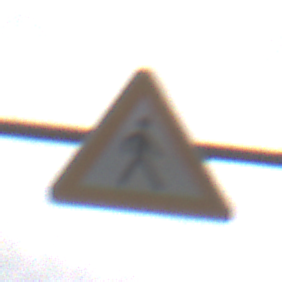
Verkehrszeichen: FussgaengerLinks
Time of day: Midday
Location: Outdoor (Nature)
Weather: PartlyCloudy
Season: NotSpecified
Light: Natural